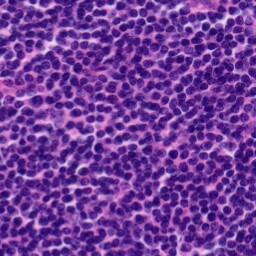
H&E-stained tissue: Tonsil